Question: I have a 'UITableViewCell' in which I'm trying to make 1 'cells' separators height larger than the rest. I tried the following:
'''
UIView* separator = [[UIView alloc] initWithFrame:CGRectMake(0, 0, cell.frame.size.width, 2)];
separator.backgroundColor = [UIColor blackColor];
[cell.contentView addSubview:separator];
'''
That works, but results in the following look:

The separator line for all the 'cells' are set to red. In the picture above, you can see the red above the black. How can I remove the red for that cell?
I tried: 'cell.separatorInset = UIEdgeInsetsZero;' and that didn't do anything.
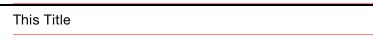
Answer: Use table view separator style property to remove default separator,
'''
[self.tableView setSeparatorStyle:UITableViewCellSeparatorStyleNone];
'''
This will remove default separator and you can use your own. Make sure that you remove custom separators properly as cell view is reused.